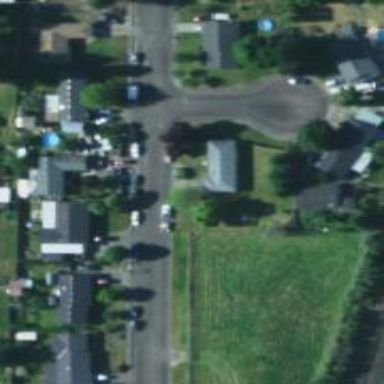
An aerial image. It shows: Residential road with sidewalk on the left side.